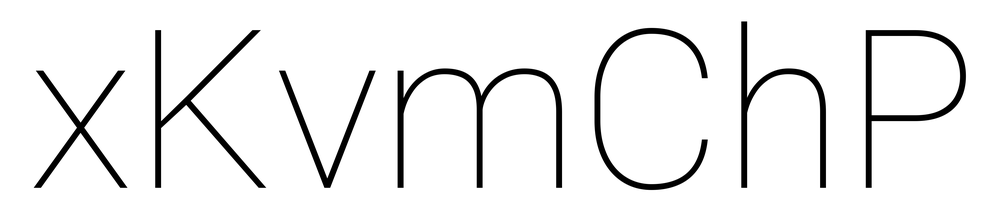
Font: Roboto_Thin